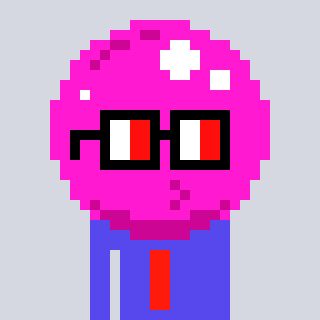
a pixel art character with square glasses with black frames and red eyes, a bubblegum-shaped head and a computerblue-colored body on a cool background